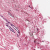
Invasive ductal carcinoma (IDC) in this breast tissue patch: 0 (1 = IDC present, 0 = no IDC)